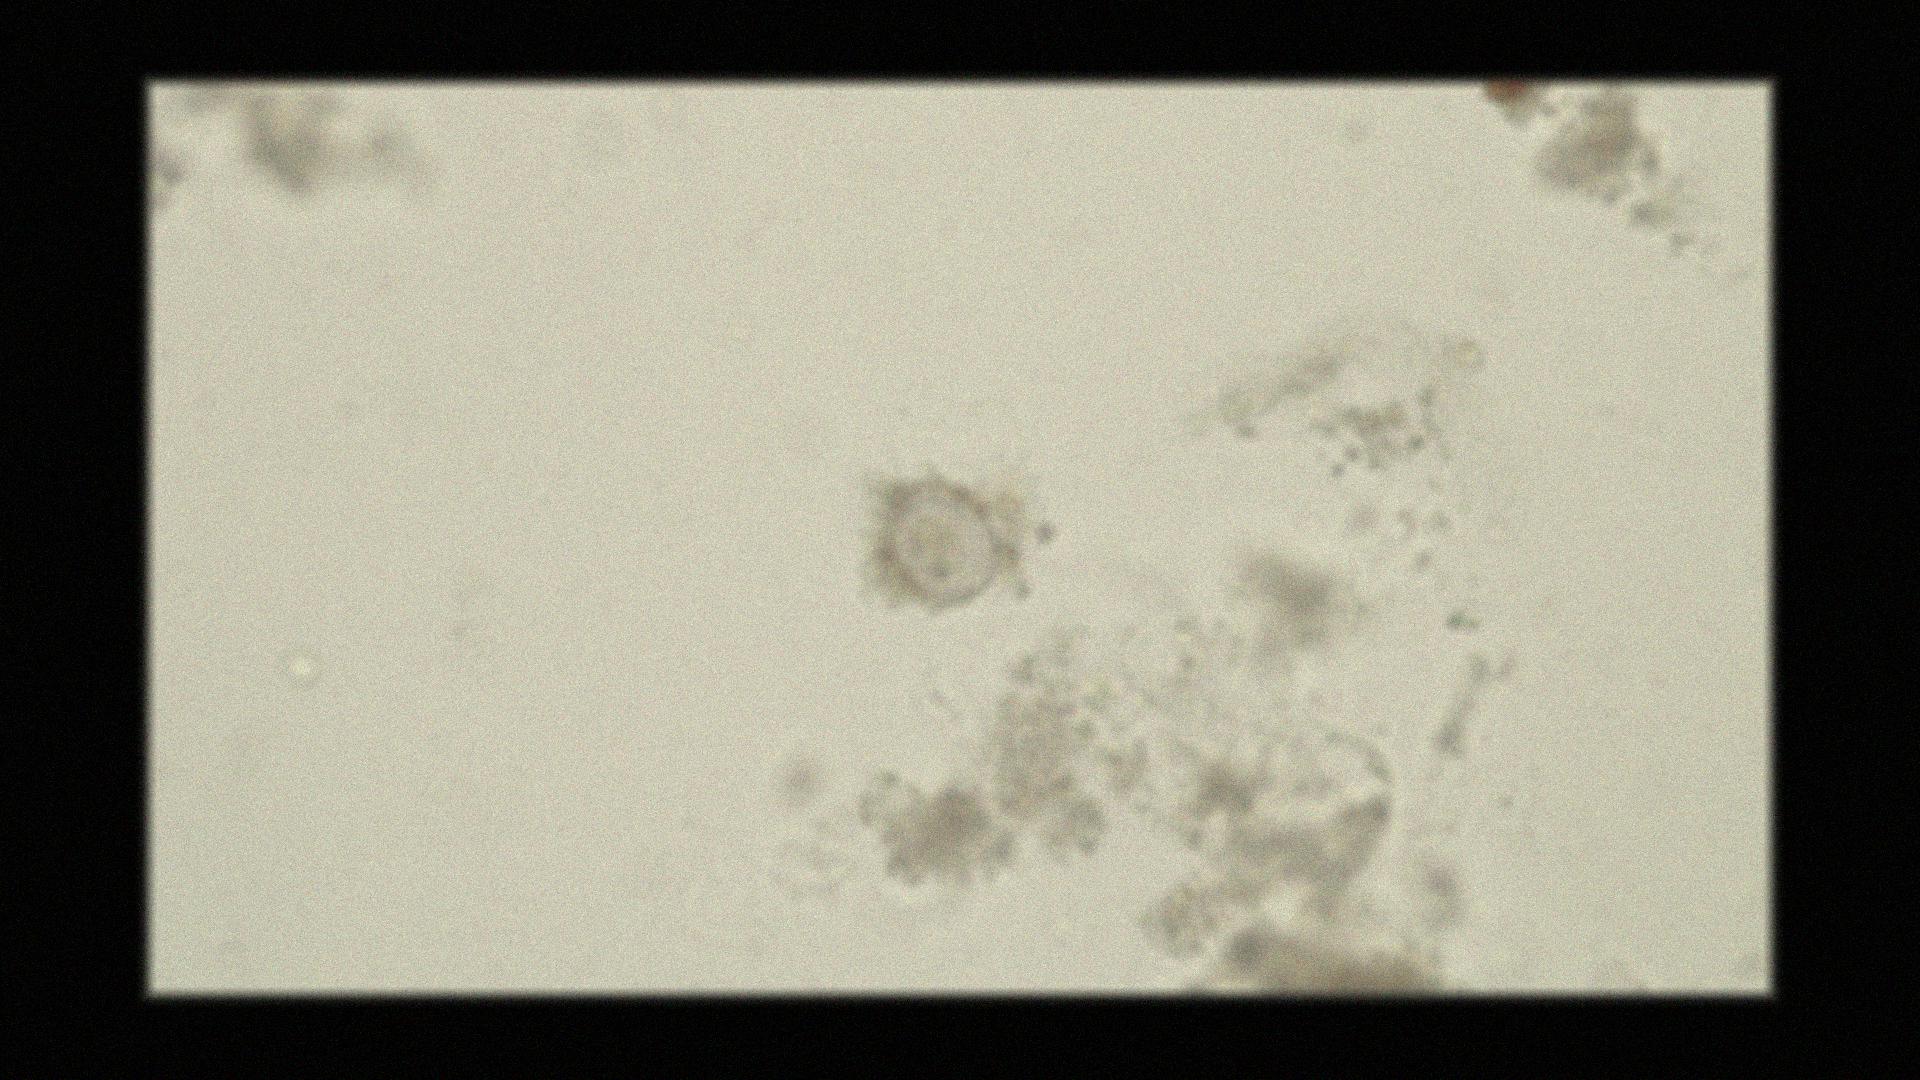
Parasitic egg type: Hymenolepis nana